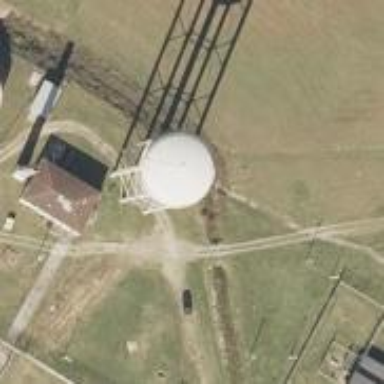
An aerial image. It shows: Water tower that is man-made.